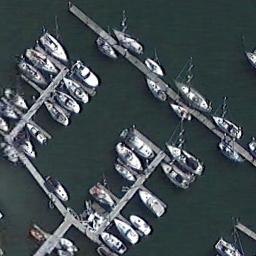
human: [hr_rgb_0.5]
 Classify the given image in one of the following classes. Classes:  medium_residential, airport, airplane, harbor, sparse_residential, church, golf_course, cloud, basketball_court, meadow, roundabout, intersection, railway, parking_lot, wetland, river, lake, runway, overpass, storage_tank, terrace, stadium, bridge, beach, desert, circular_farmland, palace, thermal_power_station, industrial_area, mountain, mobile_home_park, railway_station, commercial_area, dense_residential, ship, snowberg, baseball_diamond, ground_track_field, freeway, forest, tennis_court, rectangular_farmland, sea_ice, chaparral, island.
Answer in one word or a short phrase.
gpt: harbor